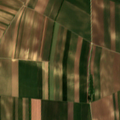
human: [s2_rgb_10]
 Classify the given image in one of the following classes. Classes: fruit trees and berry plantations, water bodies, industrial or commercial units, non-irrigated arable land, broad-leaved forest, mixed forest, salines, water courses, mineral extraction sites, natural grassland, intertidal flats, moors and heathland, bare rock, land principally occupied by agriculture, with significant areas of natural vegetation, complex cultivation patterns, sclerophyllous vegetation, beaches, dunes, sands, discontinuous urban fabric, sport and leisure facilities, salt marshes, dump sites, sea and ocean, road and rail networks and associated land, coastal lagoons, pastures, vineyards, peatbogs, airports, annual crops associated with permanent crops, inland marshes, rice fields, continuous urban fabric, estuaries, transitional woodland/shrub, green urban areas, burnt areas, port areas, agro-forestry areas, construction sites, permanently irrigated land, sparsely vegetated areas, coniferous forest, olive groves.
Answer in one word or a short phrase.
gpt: non-irrigated arable land, vineyards